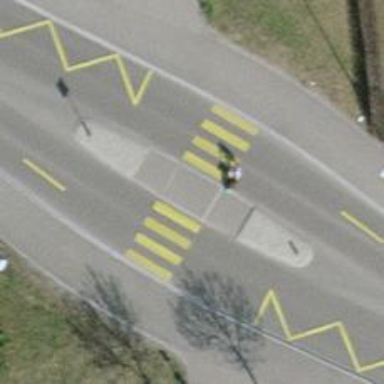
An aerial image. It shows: Uncontrolled zebra crossing with pedestrian island.